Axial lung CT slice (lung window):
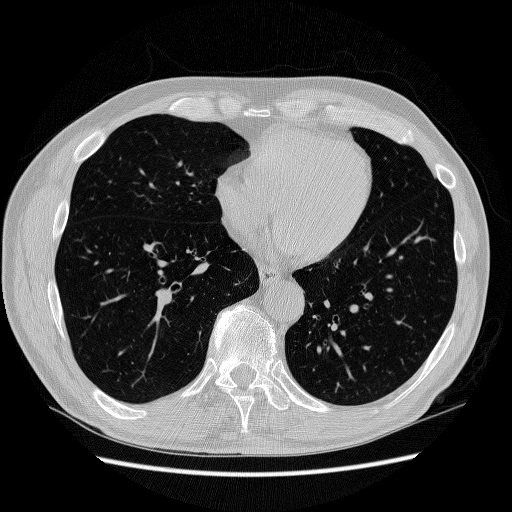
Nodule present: no